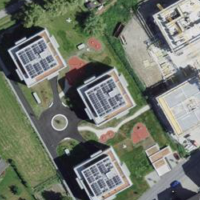
EUNIS habitat code: 24
Species observed at this site:
Euphorbia cyparissias